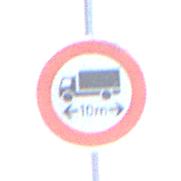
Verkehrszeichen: TatsaechlicheLaenge
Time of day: Midday
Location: Outdoor (Suburban)
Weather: Overcast
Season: NotSpecified
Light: Natural